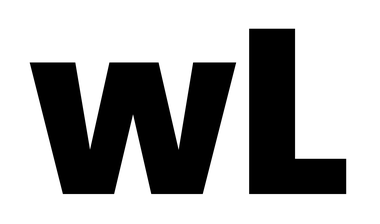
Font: Poppins-ExtraBold